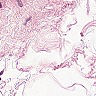
Metastatic tissue present: no